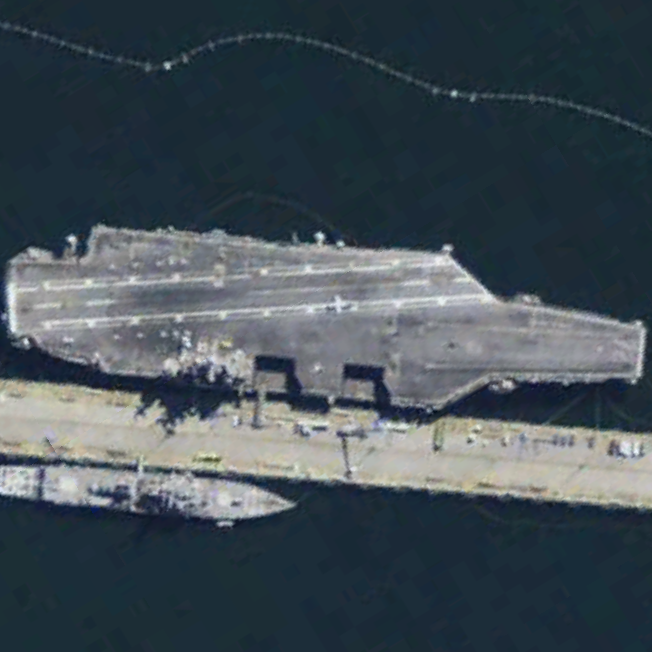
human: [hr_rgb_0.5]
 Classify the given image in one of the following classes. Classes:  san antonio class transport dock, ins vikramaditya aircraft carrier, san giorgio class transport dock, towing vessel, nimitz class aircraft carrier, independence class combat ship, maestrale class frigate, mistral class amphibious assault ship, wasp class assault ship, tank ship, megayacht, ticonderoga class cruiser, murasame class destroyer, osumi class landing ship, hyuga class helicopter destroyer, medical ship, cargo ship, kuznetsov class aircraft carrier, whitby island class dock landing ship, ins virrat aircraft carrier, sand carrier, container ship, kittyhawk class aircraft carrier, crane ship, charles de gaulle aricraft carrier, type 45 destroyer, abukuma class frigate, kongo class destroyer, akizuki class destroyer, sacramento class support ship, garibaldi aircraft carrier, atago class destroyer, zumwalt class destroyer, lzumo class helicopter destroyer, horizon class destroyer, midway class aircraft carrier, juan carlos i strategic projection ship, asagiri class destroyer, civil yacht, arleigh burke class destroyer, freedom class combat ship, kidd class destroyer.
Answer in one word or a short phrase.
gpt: Nimitz class aircraft carrier